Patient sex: F
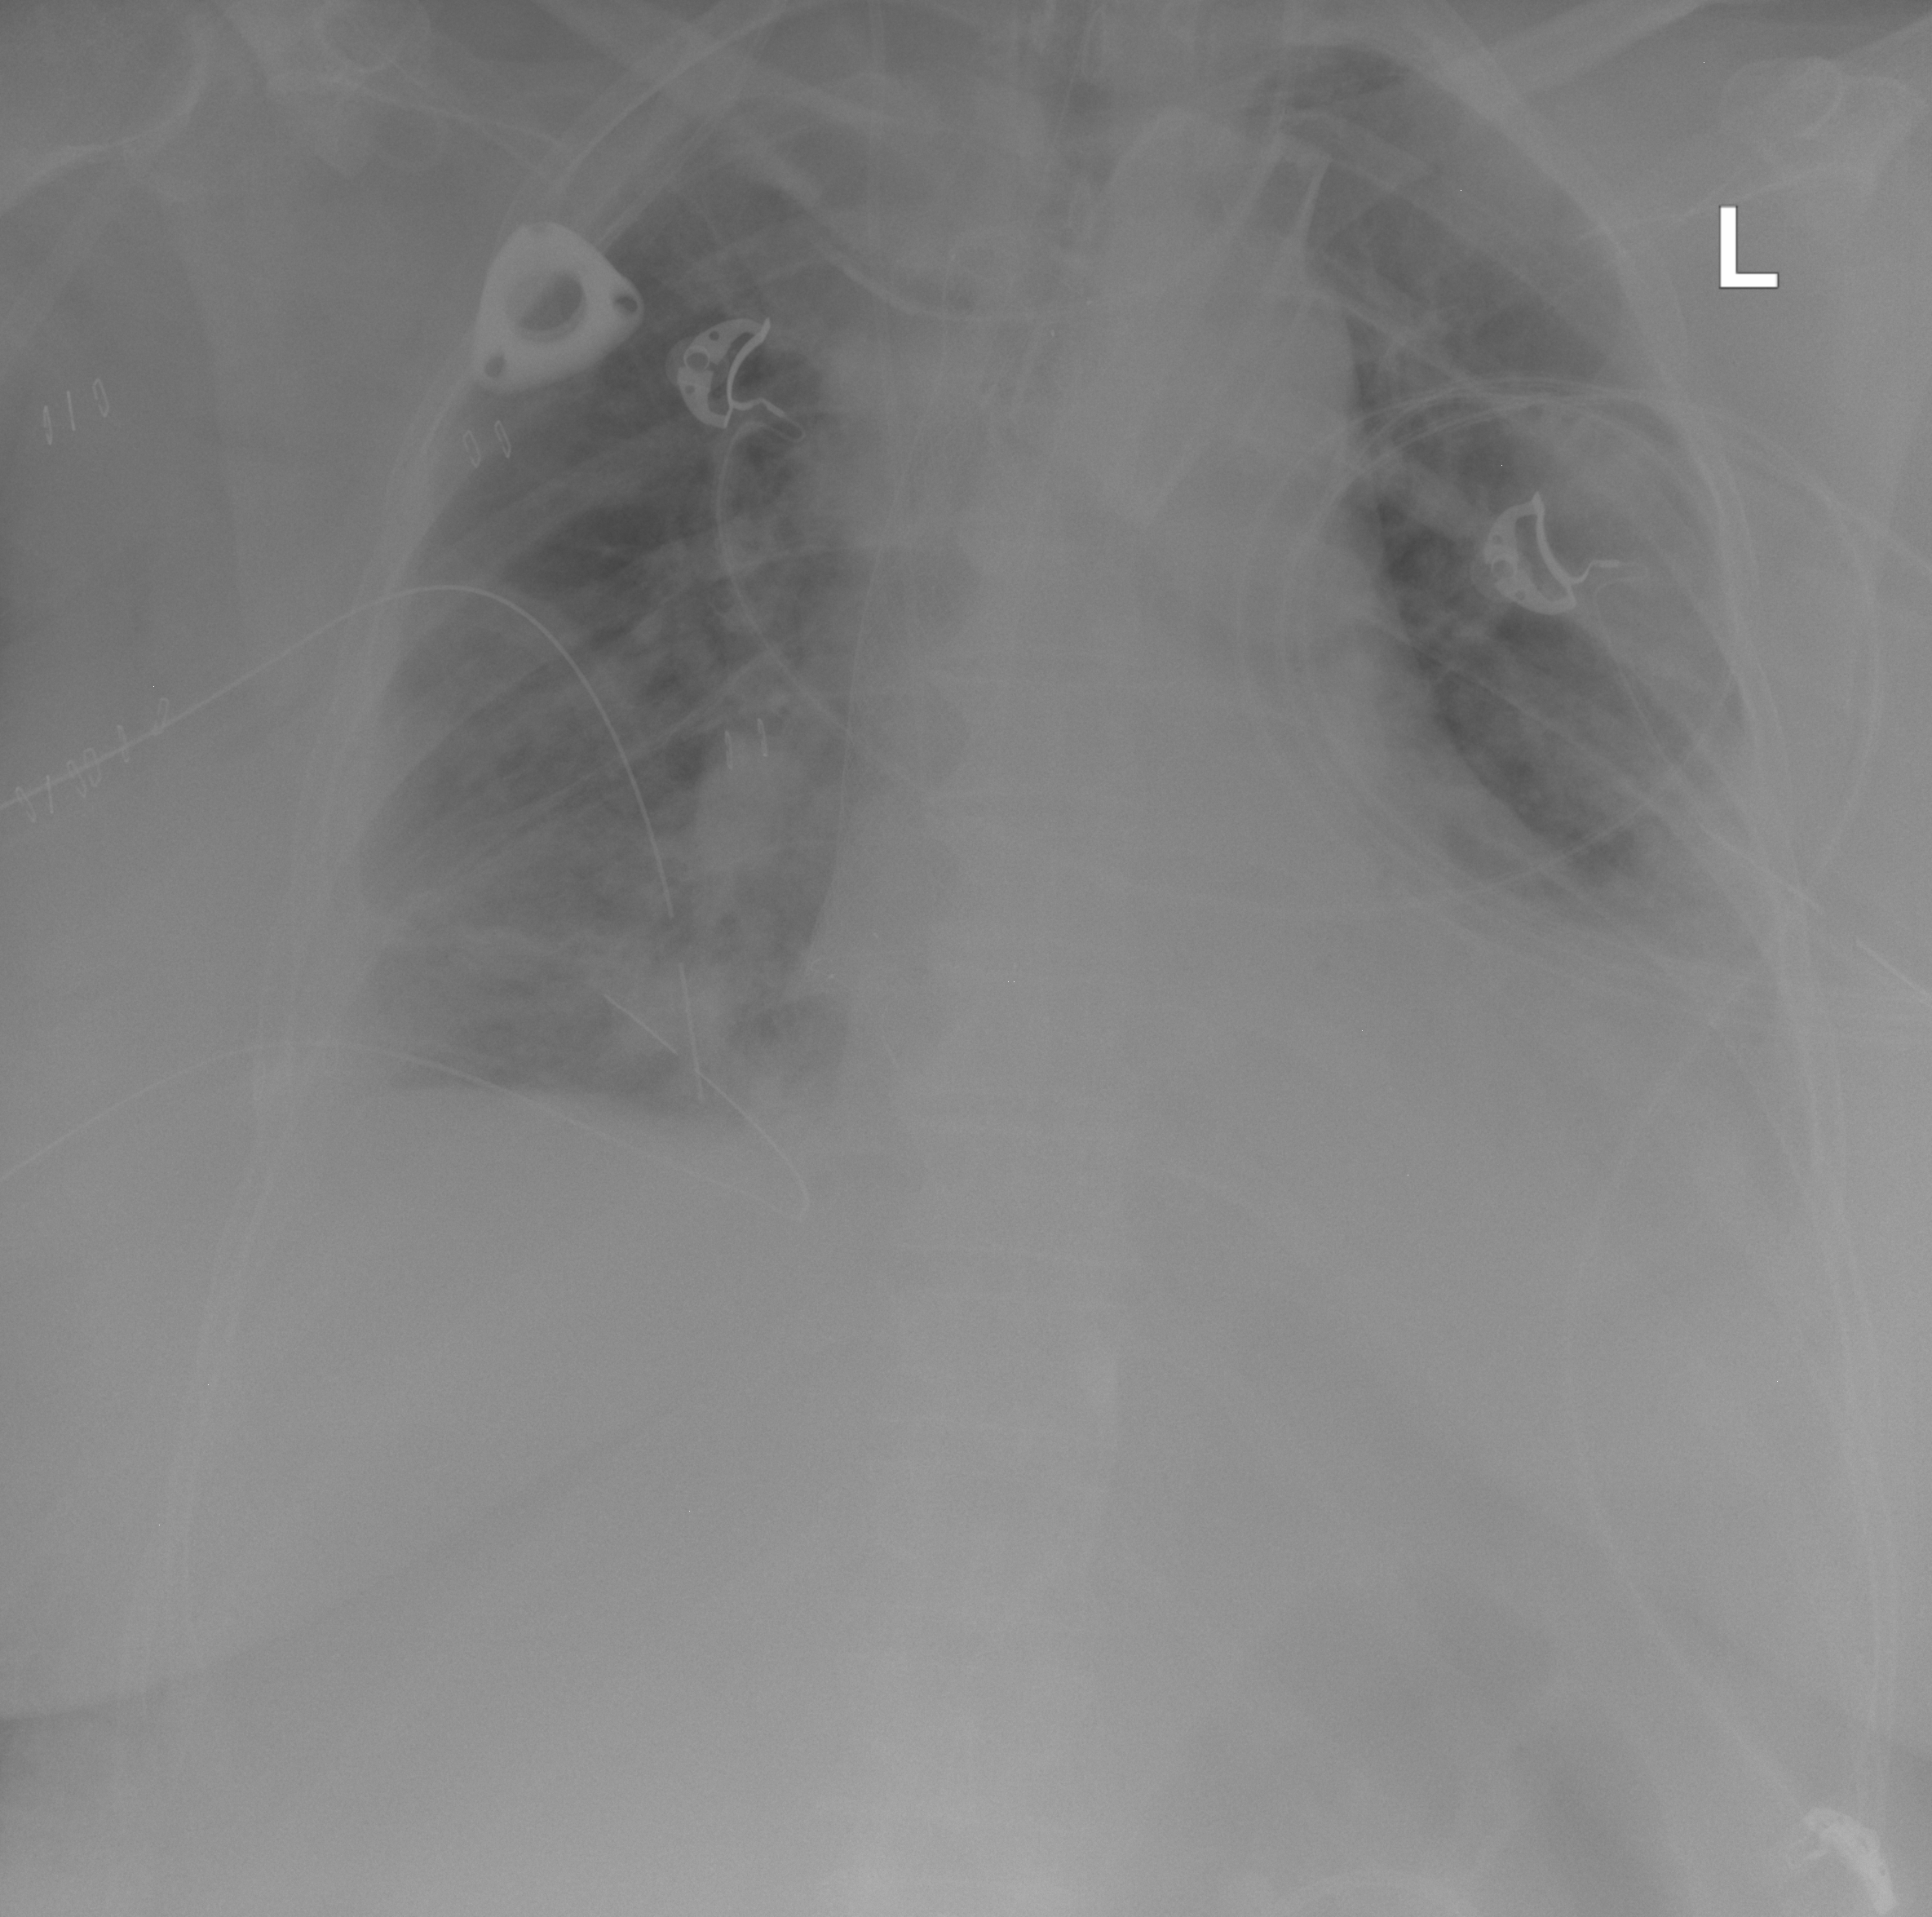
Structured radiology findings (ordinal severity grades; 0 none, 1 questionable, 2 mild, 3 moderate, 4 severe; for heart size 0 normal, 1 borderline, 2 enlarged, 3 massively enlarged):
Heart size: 0
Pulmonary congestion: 1
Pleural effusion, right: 1
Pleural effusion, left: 1
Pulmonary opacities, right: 0
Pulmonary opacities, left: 2
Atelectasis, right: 2
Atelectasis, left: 2